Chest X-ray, AP view. Patient: 54 years old, sex M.
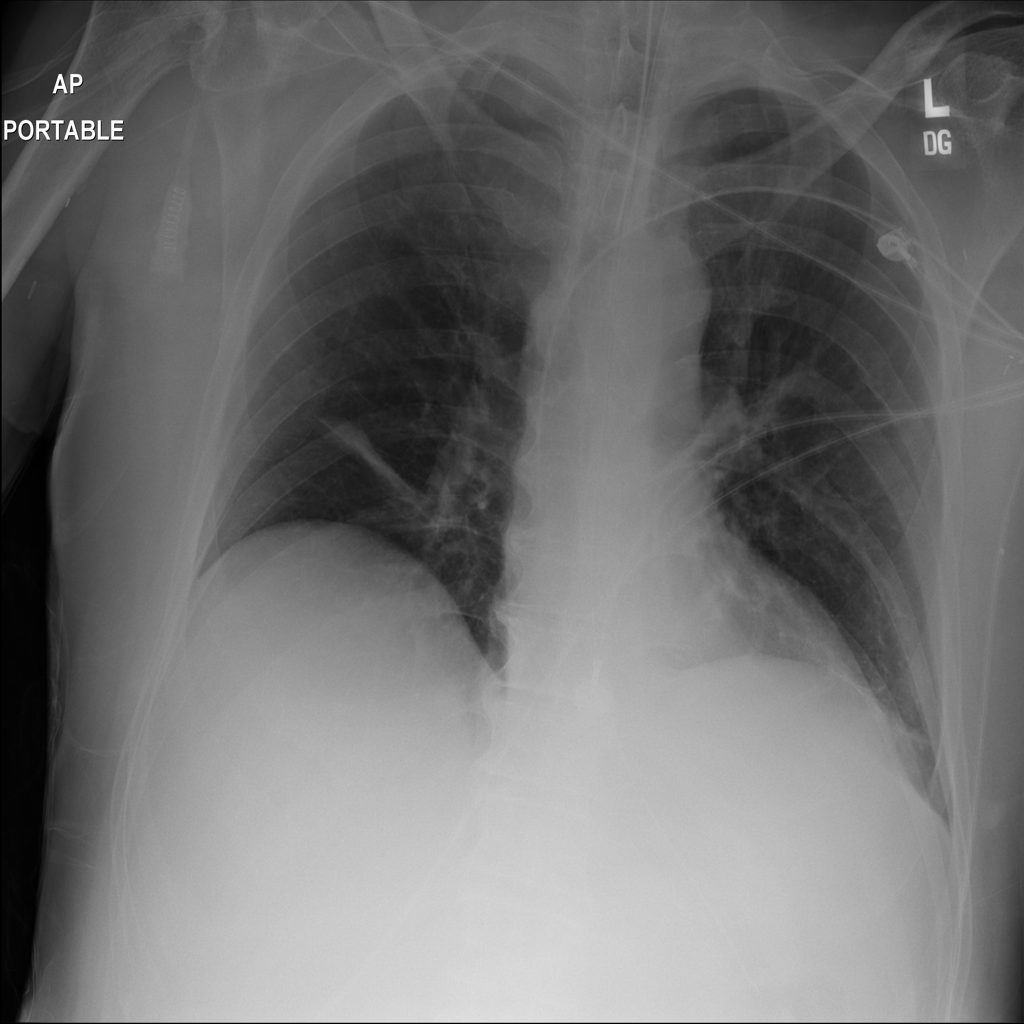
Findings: Atelectasis